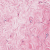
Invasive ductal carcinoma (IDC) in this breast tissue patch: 0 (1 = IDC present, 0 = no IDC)